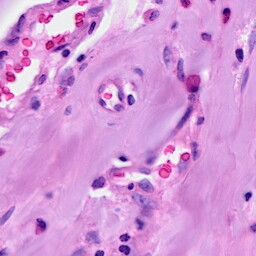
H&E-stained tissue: Breast